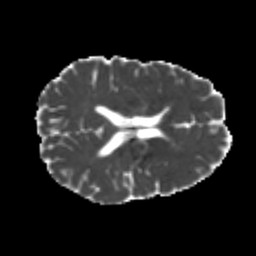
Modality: MD
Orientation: axial
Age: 25
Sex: male
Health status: healthy
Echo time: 0.074 s